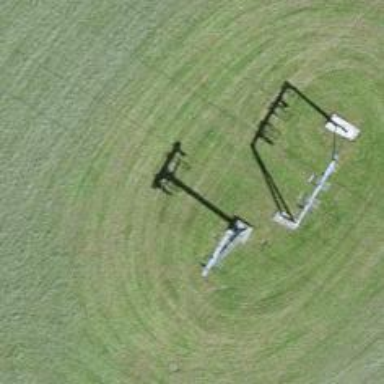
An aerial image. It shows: Pylon used for aerialway.